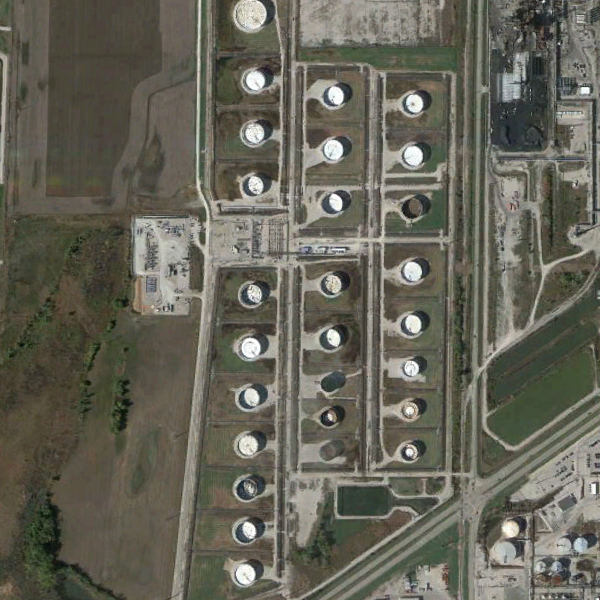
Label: StorageTanks